Interaction volume radius: 10 \u00c5
Interaction volume height: 15 \u00c5
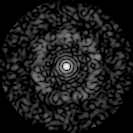
Disorder parameter: 0.7767